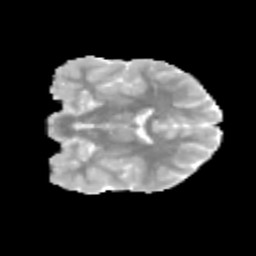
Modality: MD
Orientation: coronal
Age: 13
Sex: male
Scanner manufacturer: siemens
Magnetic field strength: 3 T
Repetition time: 3.8 s
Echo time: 0.07 s